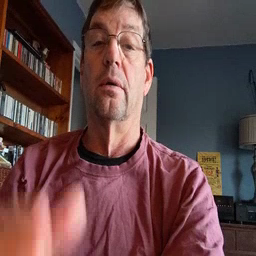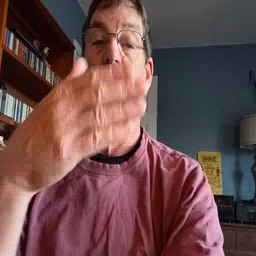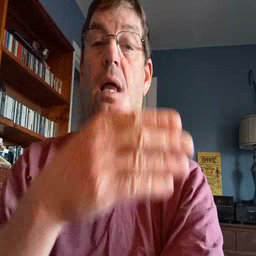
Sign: flag